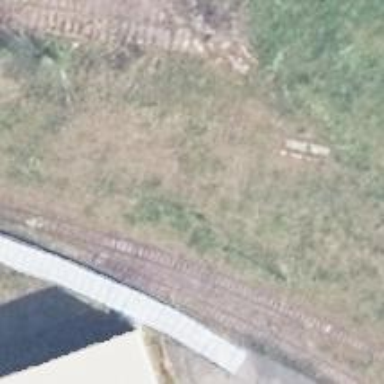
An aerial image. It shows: Disused railway yard.